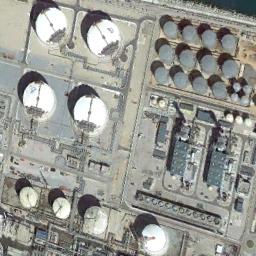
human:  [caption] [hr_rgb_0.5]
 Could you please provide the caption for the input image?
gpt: There is an open space like a Jiugong grid, With a storage tank in each grid .

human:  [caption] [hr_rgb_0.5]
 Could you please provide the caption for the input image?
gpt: There are many buildings beside the storage tanks .

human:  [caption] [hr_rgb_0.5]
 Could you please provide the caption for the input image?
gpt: There are many neatly arranged storage tanks and many pipelines in the factory .

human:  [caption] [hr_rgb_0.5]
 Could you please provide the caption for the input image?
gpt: There are many white and black storage tanks on the bare land .

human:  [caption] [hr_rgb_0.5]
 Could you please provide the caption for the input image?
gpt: There are some black storage tanks and some white ones .